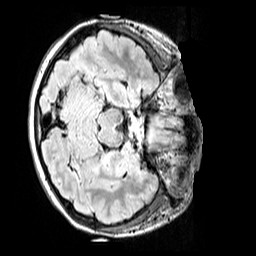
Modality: FLAIR
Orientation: axial
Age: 11
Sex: female
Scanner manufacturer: siemens
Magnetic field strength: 3 T
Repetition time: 5 s
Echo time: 0.388 s